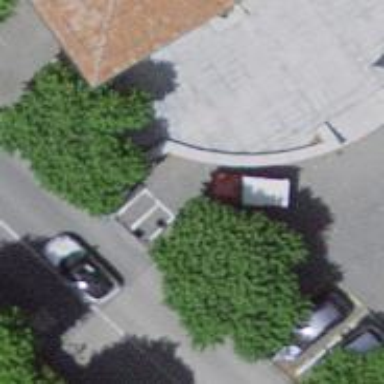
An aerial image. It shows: Motorcycle parking area with surface designed for parking.